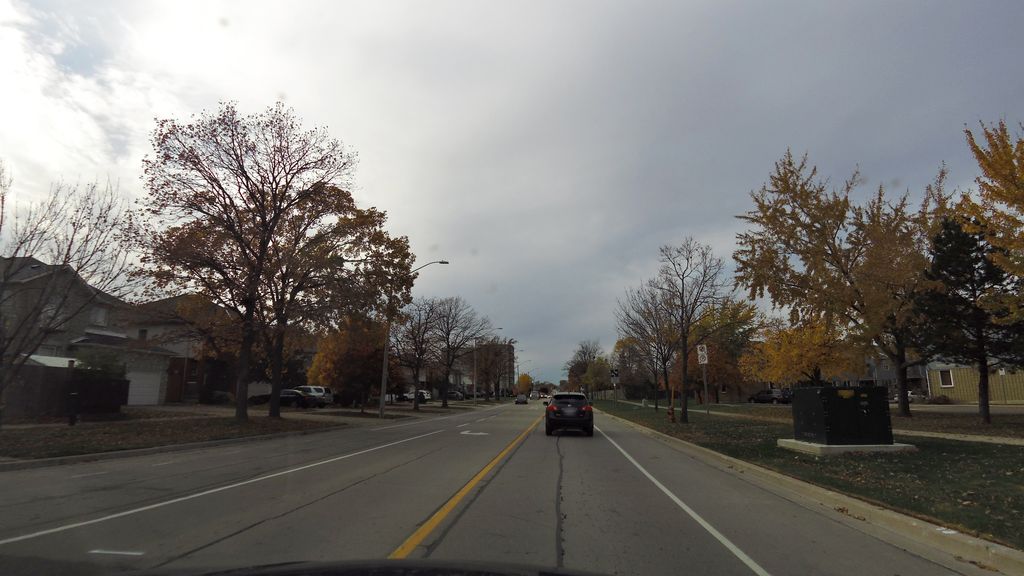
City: hamilton